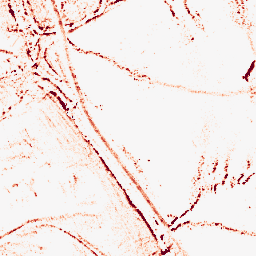
Category: morphological
Decomposition family: morphological_square
Decomposition parameters: operation: opening
size: 5
Upsampling method: sinc_hamming
Upsampling parameters: scale: 2
kernel_size: 8
Upsampling scale: 2